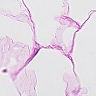
Metastatic tissue present: no